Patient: sex M, age 51
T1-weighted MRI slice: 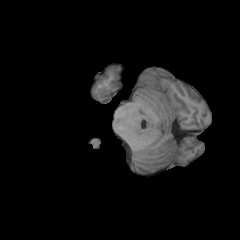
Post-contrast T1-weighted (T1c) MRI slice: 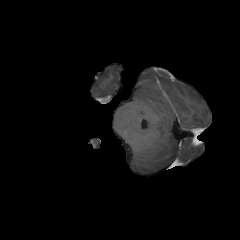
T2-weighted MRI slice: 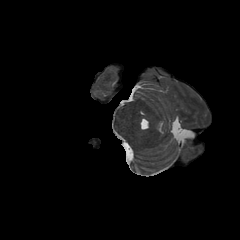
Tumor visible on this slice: no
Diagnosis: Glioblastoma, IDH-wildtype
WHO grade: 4